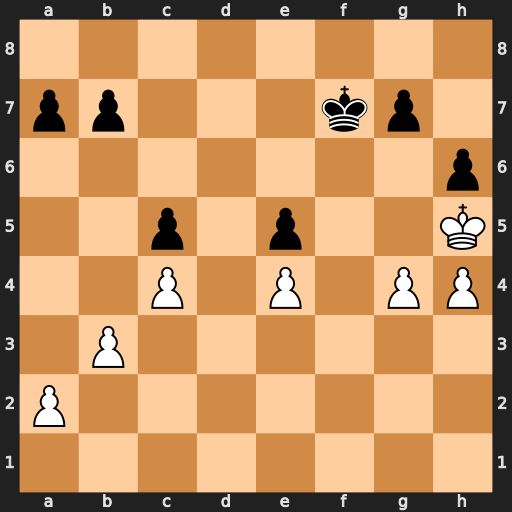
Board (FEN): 8/pp3kp1/7p/2p1p2K/2P1P1PP/1P6/P7/8
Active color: w
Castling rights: -
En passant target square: -
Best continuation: g5 hxg5 Kxg5